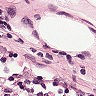
Metastatic tissue present: no